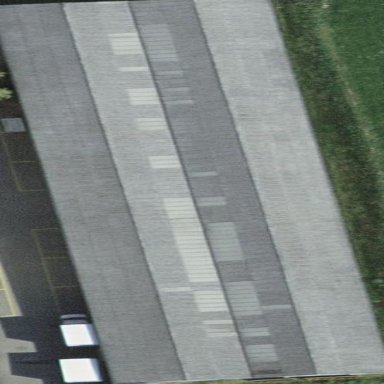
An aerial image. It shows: Warehouse.